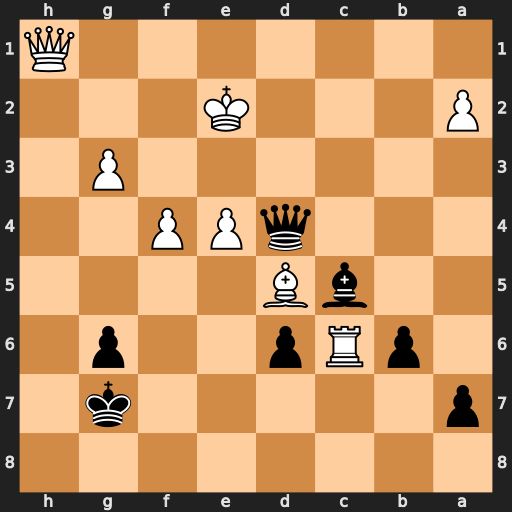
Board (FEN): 8/p5k1/1pRp2p1/2bB4/3qPP2/6P1/P3K3/7Q
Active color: b
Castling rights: -
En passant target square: -
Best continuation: Qe3+ Kd1 Qd3+